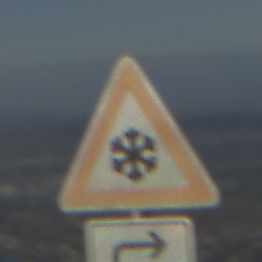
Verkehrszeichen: SchneeOderEisglaette
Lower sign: RichtungsangabeDurchPfeile5
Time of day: SunriseSunset
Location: Outdoor (Nature)
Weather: PartlyCloudy
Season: NotSpecified
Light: Natural